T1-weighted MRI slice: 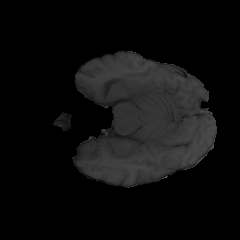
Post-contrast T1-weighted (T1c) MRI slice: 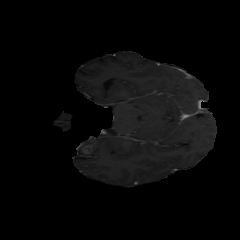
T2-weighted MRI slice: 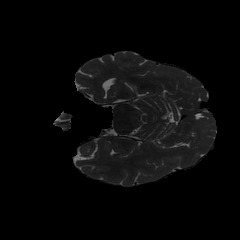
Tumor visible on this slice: yes